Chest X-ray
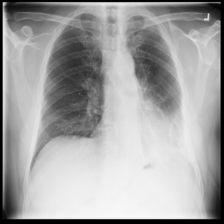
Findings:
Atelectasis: negative
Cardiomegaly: negative
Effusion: positive
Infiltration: positive
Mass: negative
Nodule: negative
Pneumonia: negative
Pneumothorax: negative
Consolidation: negative
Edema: negative
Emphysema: negative
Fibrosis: negative
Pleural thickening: negative
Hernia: negative